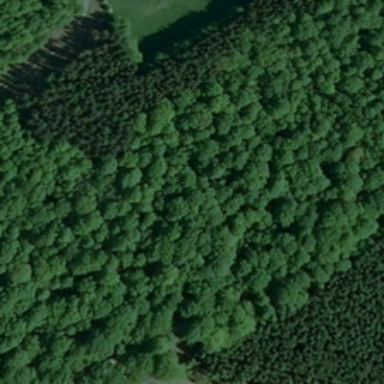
The emerald trees stands densely over the dark green shrubs .